This plot shows a bearing's acceleration signal over time (raw waveform). Based on the visible evidence, which condition applies: normal, inner_race, outer_race, ball?
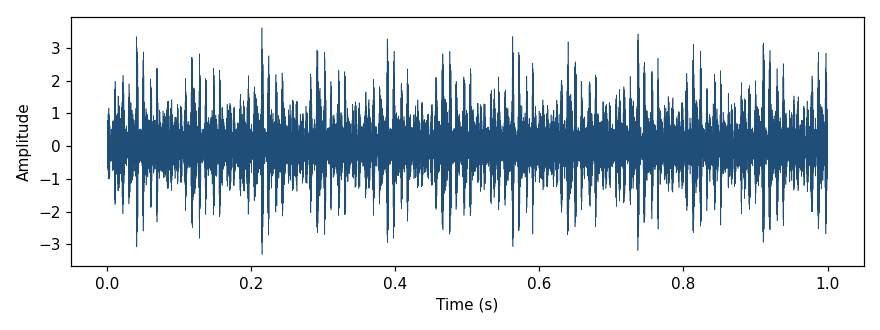
Answer: outer_race